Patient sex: M
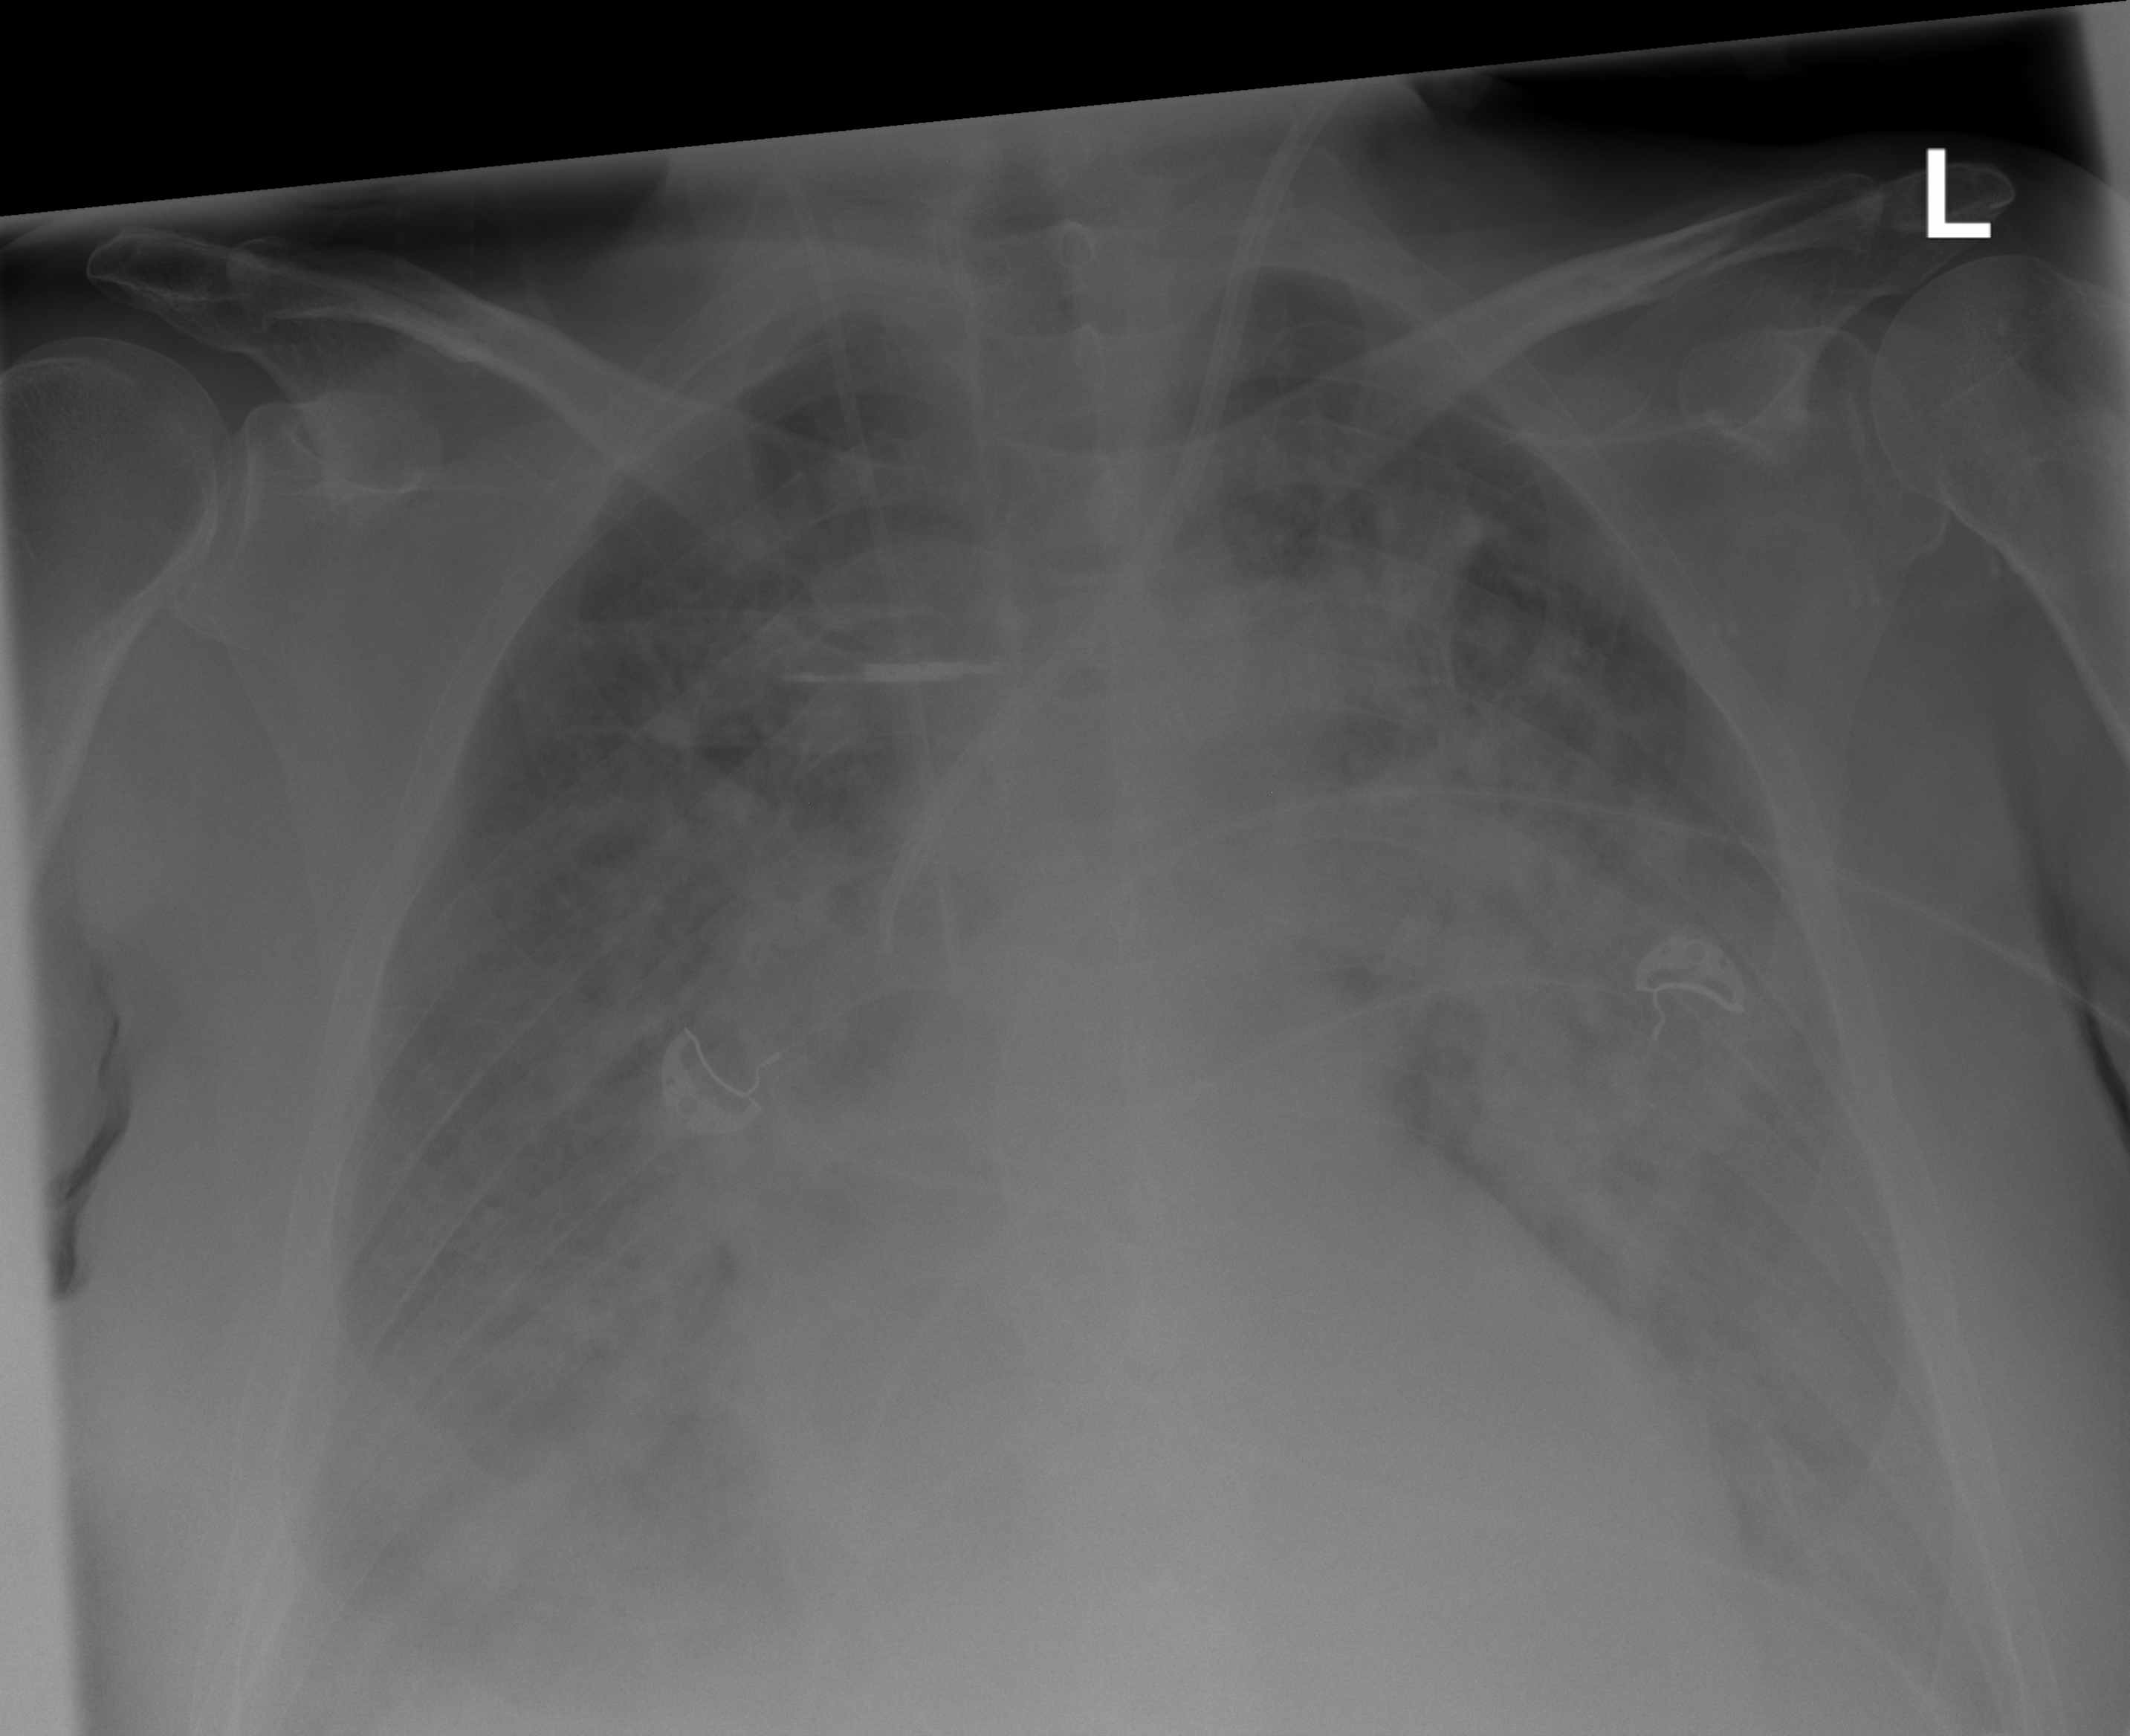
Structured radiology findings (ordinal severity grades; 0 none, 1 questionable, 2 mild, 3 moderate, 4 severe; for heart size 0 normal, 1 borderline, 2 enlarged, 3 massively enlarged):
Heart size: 2
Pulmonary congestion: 2
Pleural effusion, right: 2
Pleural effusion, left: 2
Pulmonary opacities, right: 3
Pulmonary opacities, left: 3
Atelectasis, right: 2
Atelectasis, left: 2